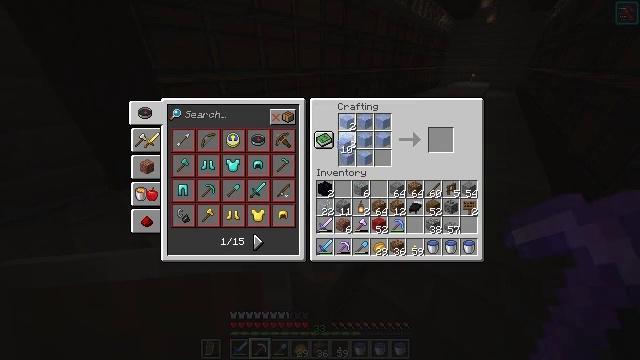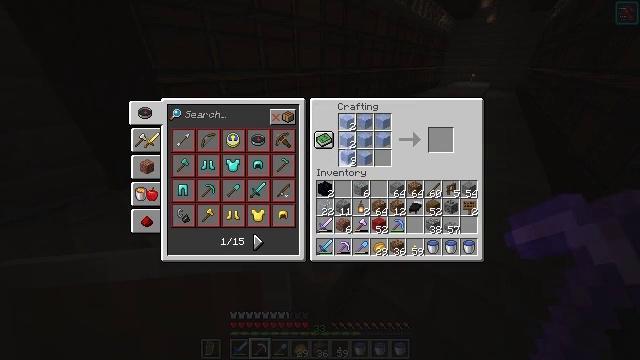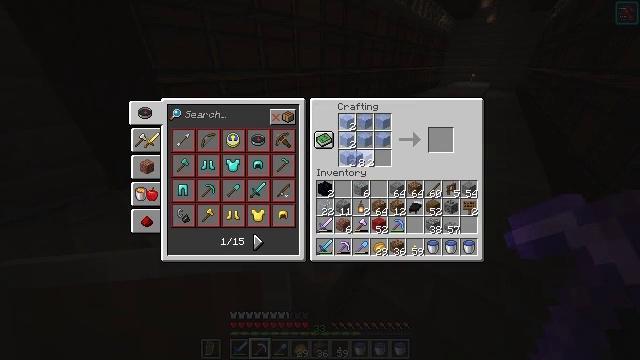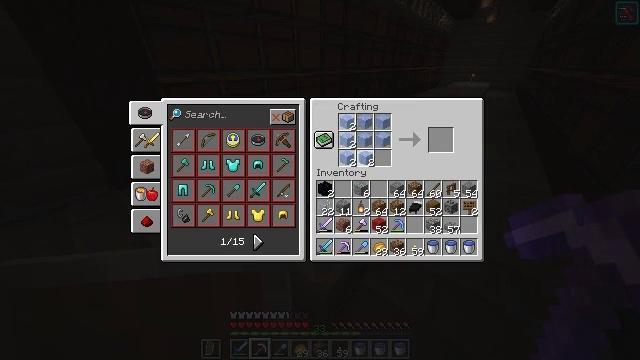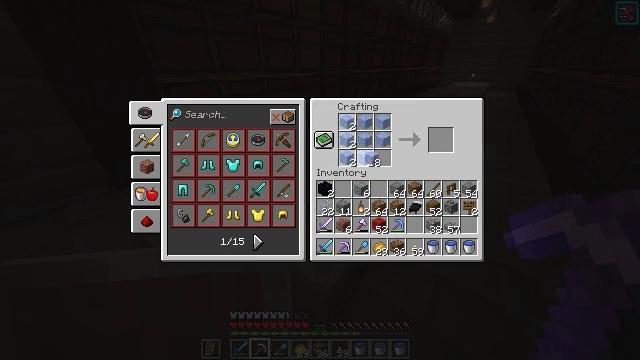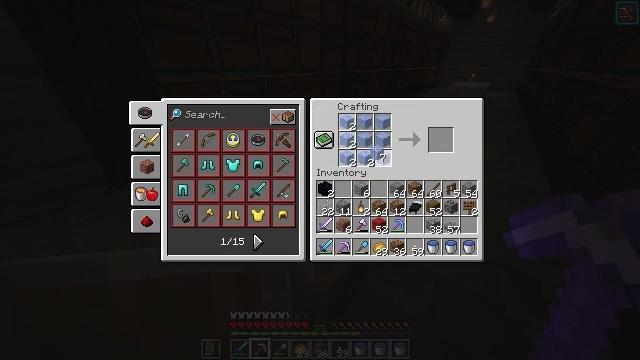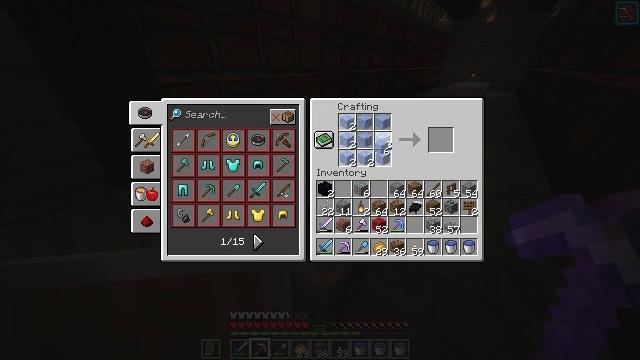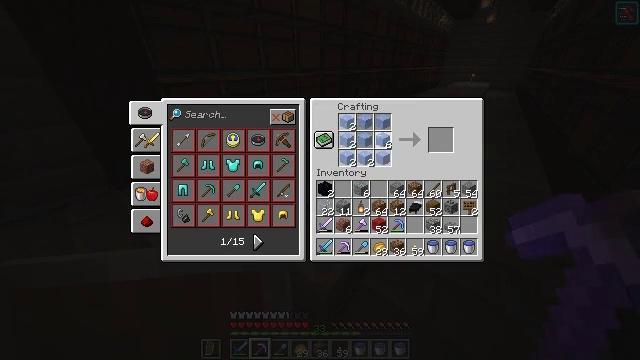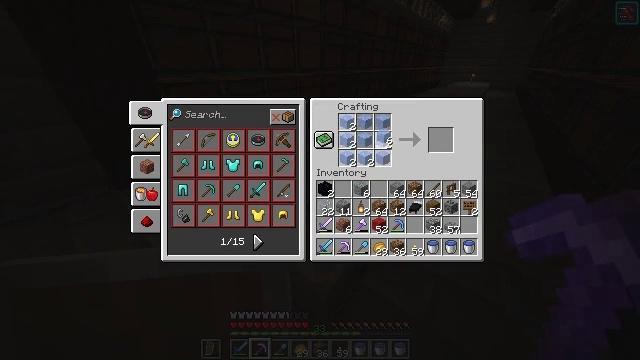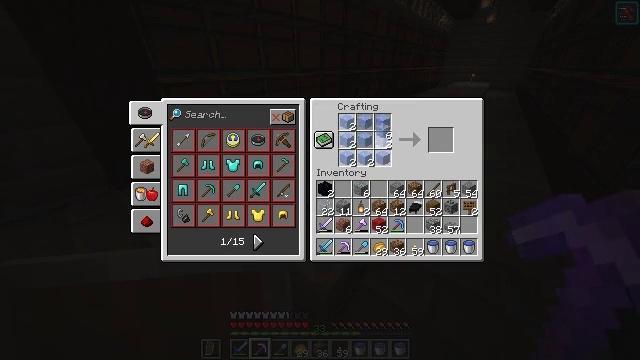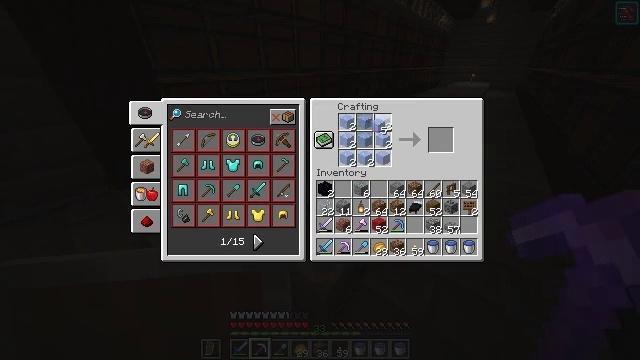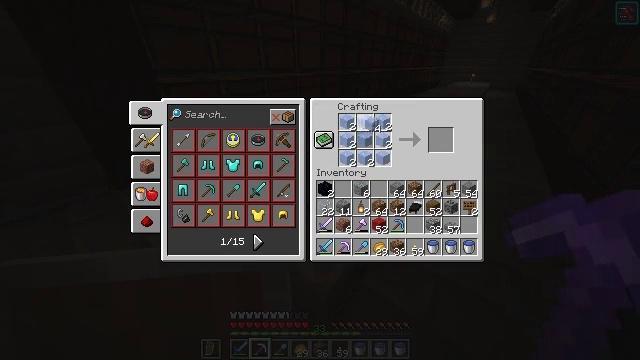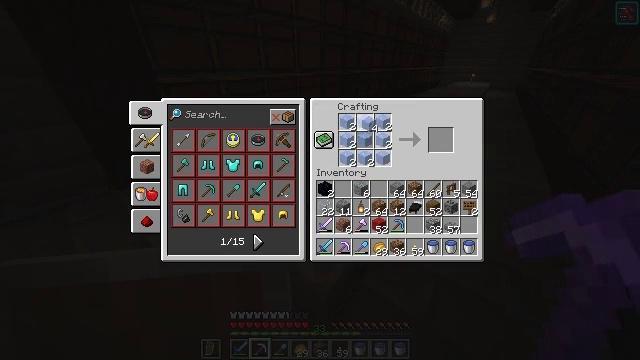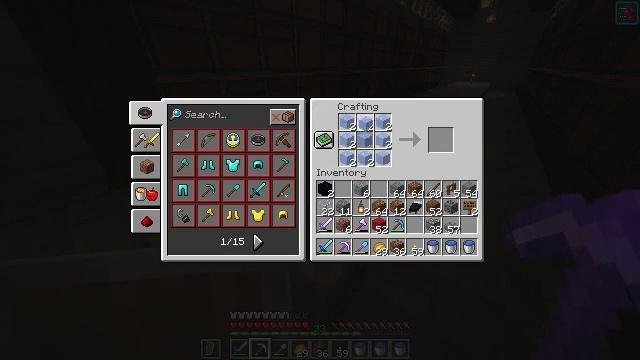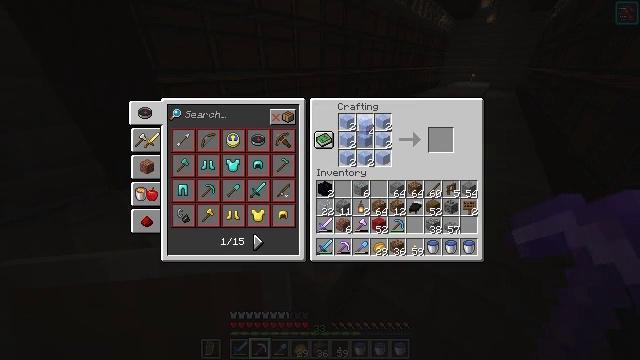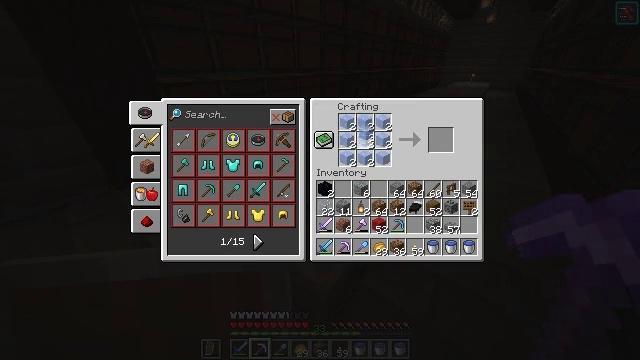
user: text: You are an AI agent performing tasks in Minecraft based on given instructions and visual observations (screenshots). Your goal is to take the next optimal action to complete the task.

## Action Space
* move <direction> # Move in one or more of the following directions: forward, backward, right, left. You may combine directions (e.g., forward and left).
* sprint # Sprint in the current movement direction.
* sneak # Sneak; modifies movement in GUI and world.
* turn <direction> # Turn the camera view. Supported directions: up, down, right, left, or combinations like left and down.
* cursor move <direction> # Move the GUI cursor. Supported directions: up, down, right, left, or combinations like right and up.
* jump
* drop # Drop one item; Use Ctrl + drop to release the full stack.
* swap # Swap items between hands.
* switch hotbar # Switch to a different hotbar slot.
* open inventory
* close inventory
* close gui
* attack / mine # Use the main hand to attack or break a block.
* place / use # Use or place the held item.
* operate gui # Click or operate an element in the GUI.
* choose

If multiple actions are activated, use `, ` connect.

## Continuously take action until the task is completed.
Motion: motion action
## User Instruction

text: Use the crafting table to make packed ice.
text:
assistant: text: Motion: cursor move down, choose
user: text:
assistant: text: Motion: cursor move right, choose
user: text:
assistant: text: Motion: cursor move right, choose
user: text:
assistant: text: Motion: choose
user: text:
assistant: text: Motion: choose
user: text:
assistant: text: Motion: choose
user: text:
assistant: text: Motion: cursor move up, choose
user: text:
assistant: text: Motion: choose
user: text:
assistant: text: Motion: choose
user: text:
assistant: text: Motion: choose
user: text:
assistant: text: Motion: choose
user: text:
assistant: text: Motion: choose
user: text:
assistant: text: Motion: choose
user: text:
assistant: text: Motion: choose
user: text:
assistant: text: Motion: choose
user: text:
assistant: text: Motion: choose
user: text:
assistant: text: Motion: cursor move right and down
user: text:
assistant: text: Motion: cursor move down
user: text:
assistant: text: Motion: cursor move down
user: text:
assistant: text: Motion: choose
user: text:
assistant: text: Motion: choose
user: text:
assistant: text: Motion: no_op
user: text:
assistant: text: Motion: cursor move left
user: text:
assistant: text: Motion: cursor move left
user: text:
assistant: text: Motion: cursor move left
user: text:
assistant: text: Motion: cursor move left
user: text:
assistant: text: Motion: no_op
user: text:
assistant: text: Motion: no_op
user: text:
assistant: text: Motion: no_op
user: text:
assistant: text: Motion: cursor move right and up